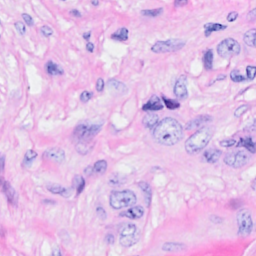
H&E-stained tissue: Breast